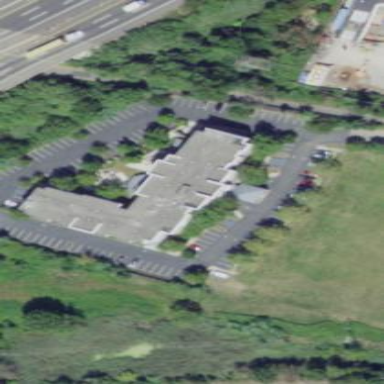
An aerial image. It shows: Hotel building.